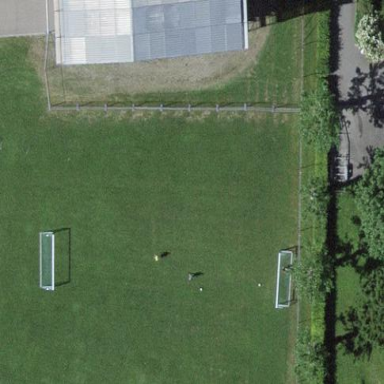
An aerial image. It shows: Soccer pitch with grass surface for leisure land.